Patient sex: M
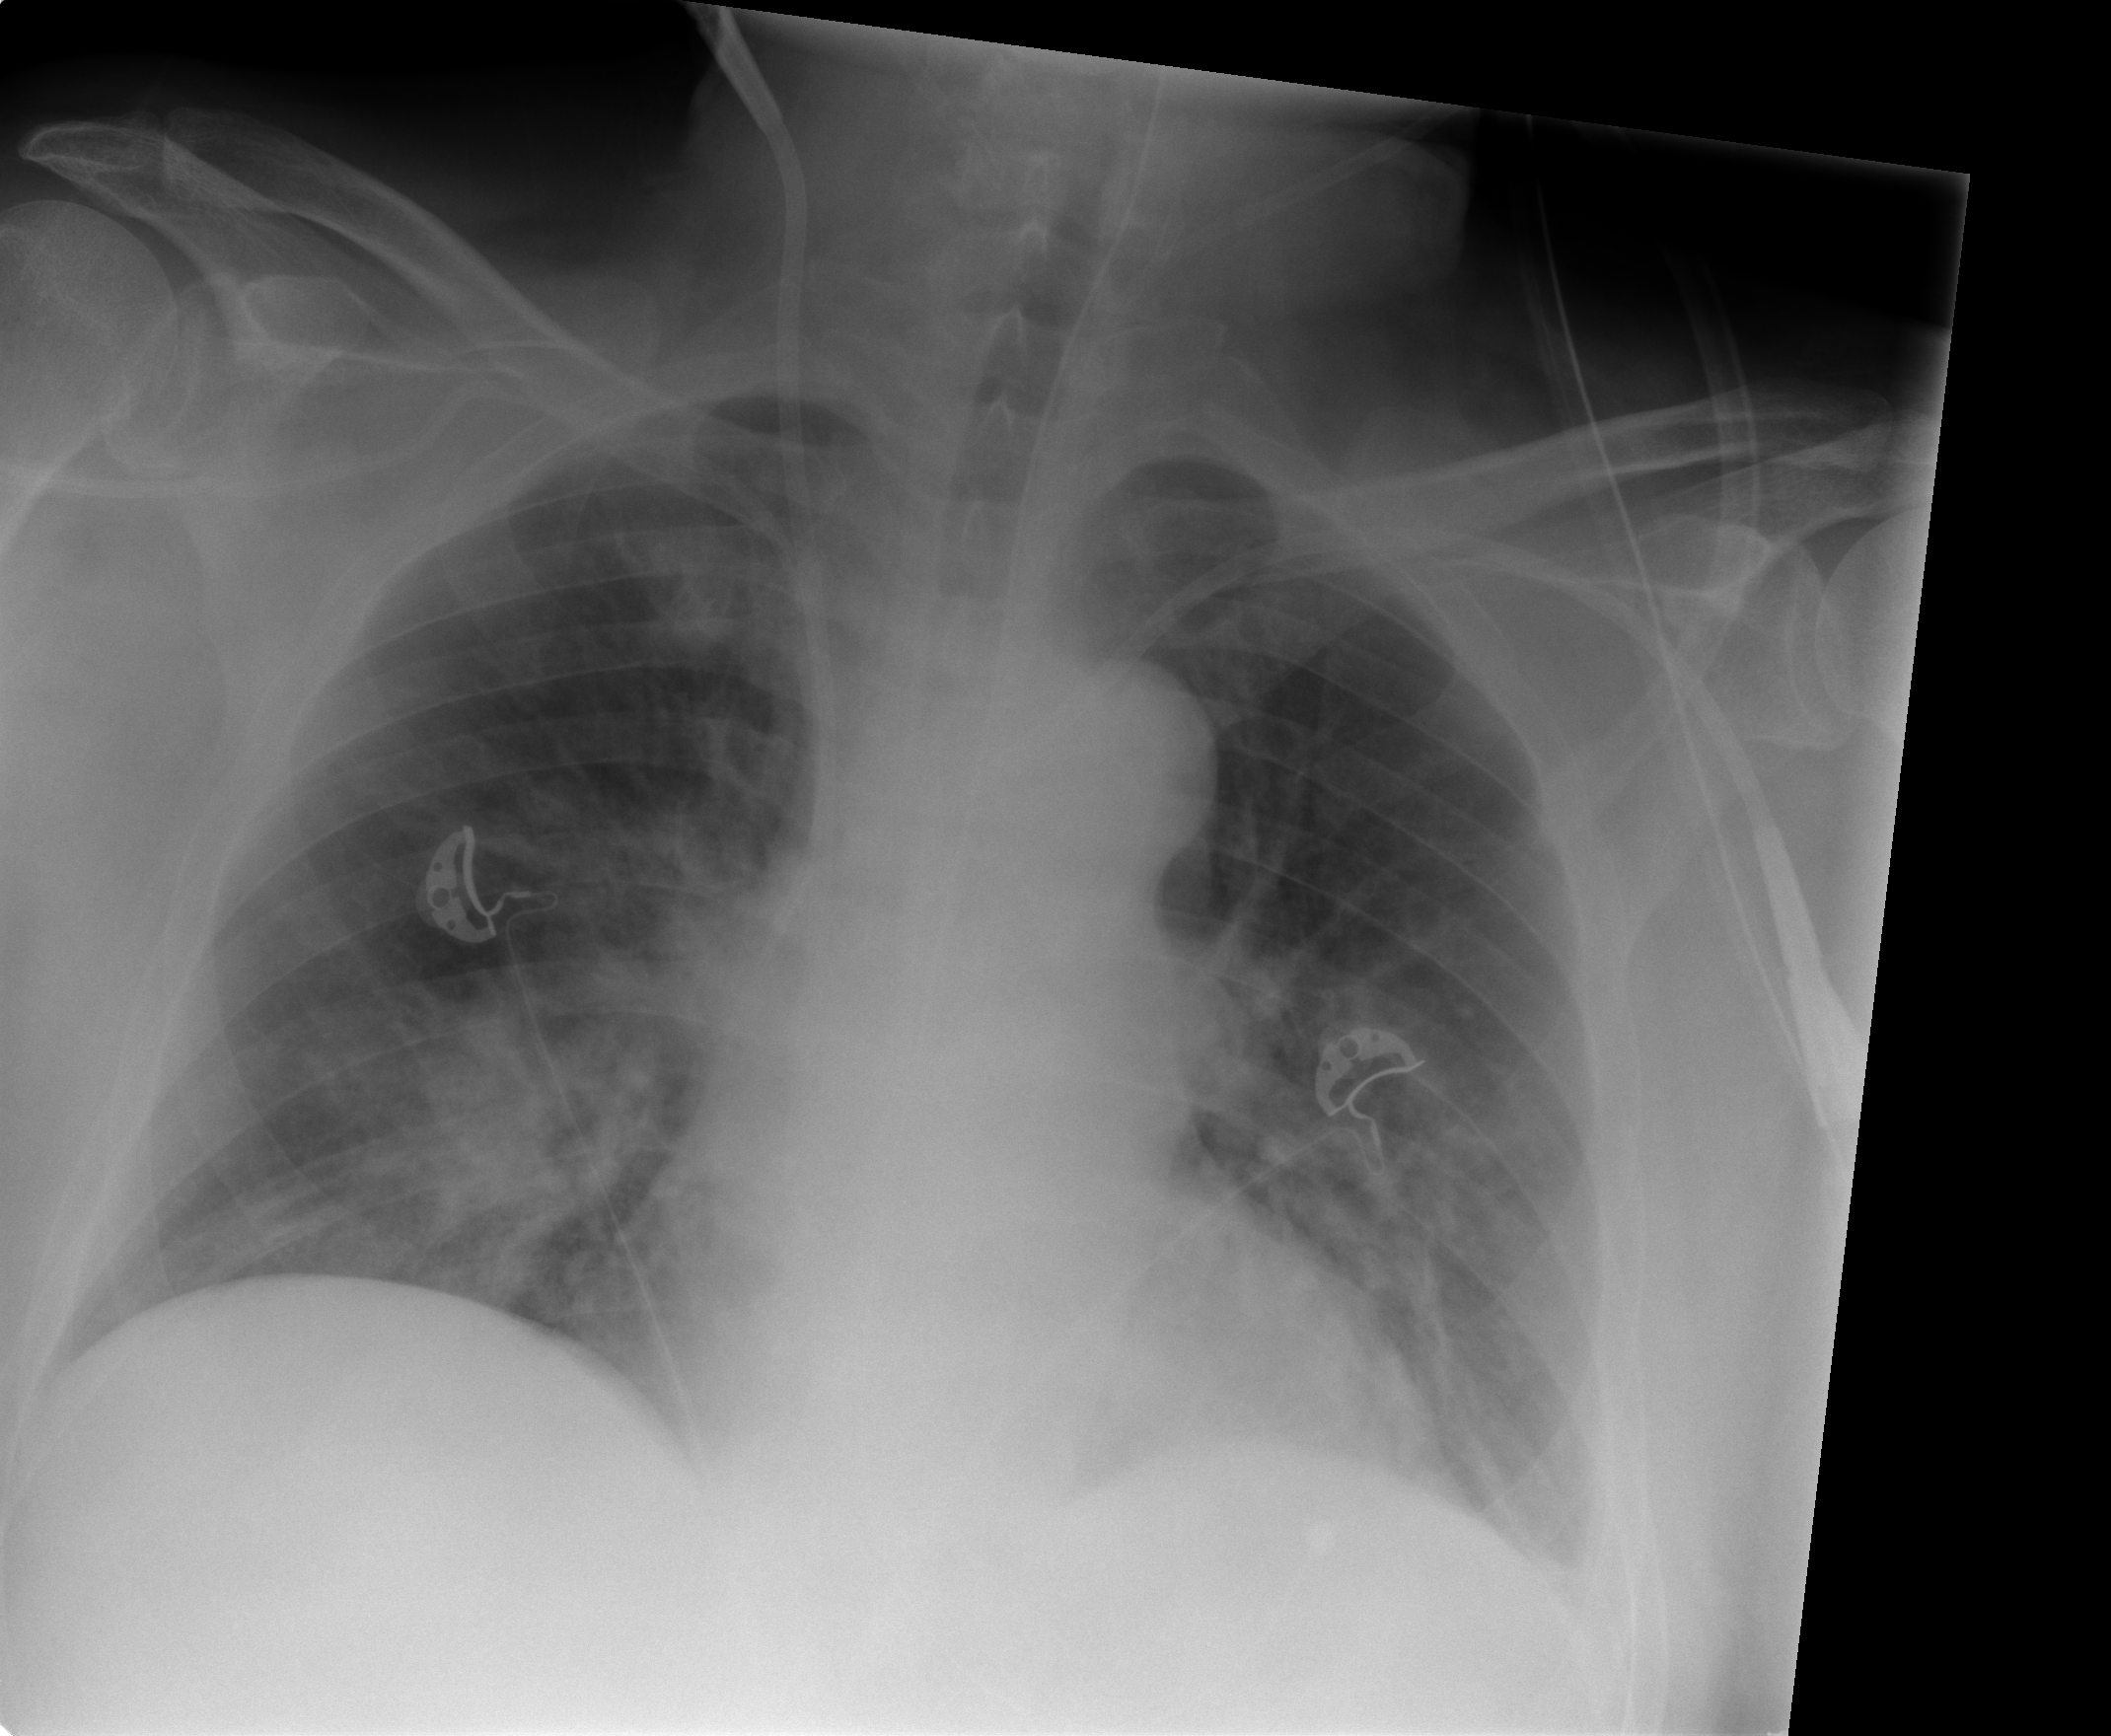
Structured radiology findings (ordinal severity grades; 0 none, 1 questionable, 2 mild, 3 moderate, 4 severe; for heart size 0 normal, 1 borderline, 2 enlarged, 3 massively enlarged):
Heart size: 2
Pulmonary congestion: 2
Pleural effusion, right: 0
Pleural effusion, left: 1
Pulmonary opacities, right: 2
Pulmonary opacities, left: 0
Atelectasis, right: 2
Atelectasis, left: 2